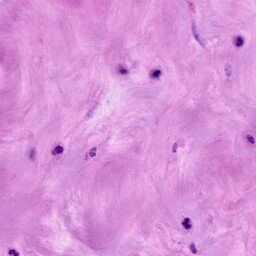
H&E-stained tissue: Breast